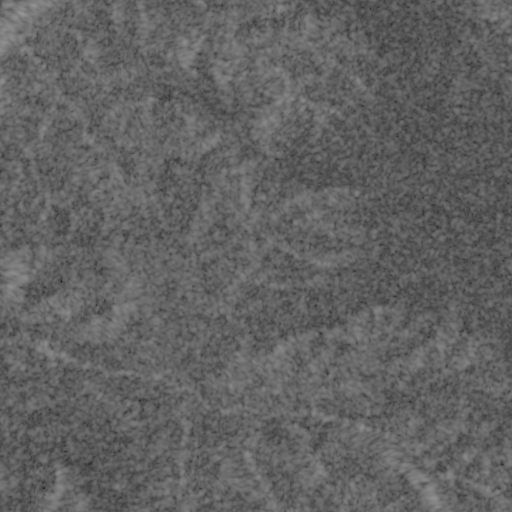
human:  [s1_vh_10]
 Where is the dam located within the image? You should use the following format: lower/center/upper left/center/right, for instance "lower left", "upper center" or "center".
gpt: The dam is located in the lower right of the image.
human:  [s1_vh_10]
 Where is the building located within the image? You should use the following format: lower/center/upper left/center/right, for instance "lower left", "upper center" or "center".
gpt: The building is located in the lower left of the image.
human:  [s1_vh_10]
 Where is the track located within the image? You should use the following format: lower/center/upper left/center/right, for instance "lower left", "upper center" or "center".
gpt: There is no track in the image.

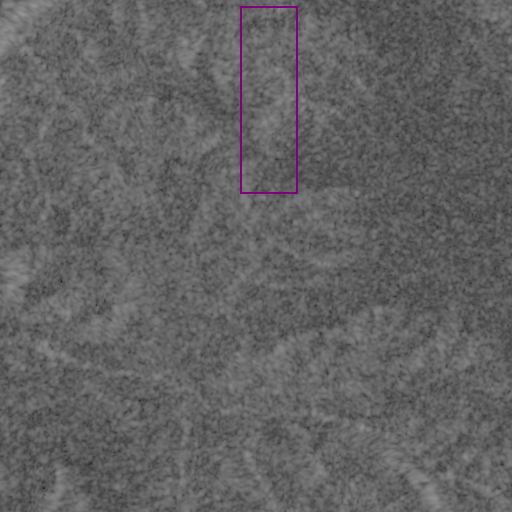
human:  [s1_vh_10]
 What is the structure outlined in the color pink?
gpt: There is no pink outline.
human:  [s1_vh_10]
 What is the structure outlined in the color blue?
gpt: There is no structure outlined in blue.